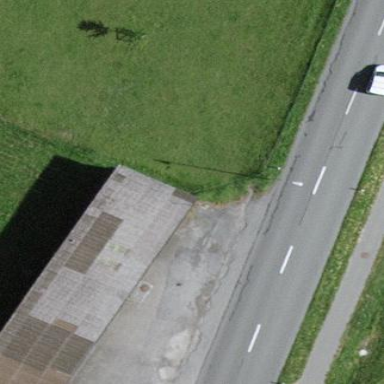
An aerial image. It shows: Building used for shooting sports.